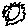
Label: sun